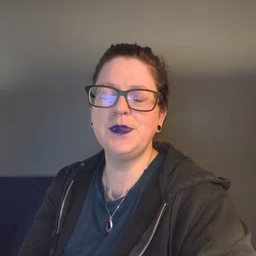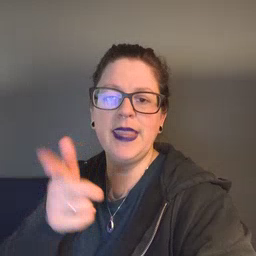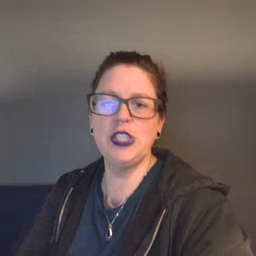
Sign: later